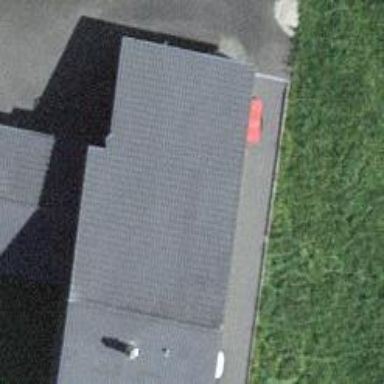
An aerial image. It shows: Simple house.